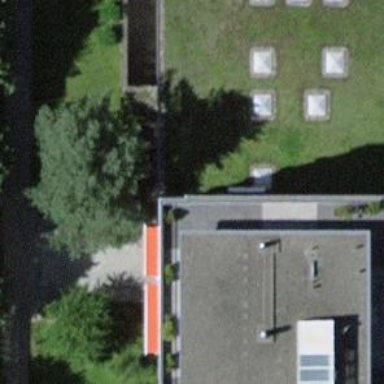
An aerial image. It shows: Path tunnel through building passage.